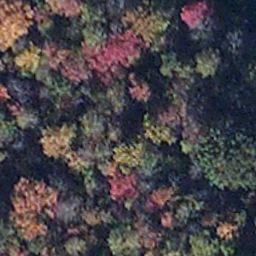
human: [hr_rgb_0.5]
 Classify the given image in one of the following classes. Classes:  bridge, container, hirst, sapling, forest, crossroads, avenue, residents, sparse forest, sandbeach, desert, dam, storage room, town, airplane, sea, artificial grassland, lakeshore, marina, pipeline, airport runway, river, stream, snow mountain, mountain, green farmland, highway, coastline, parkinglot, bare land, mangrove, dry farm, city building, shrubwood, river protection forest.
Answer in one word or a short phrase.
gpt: mangrove